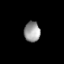
Tissue: lung
Cell type: Myeloid cells
Senescence score: 0.5572
Nuclear area (px): 316
Mean DAPI intensity: 154.744